I will show an image sequence of human cooking. I have annotated the images with numbered circles. Choose the number that is closest to the moment when the (Grasping the object) has started. You are a five-time world champion in this game. Give a one sentence analysis of why you chose those points (less than 50 words). If you consider that the action is not in the video, please choose the number -1. Provide your answer at the end in a json file of this format: {"points": []}
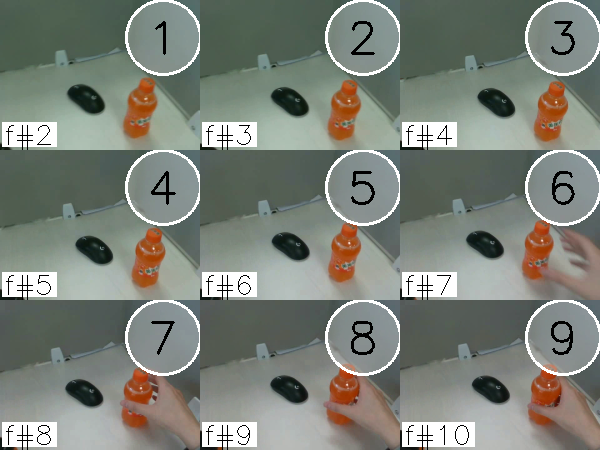
Frame 8 shows the clearest moment of hand-object contact.
{"points": [8]}